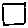
Label: square